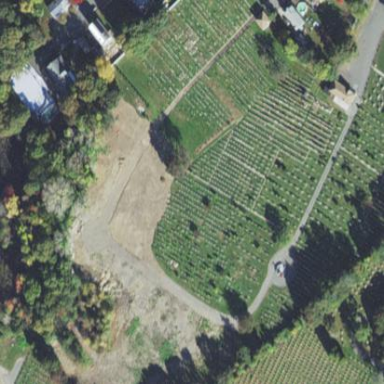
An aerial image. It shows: Cemetery with historical significance.